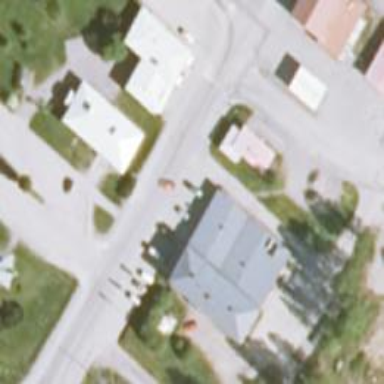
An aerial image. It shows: Convenience shop.